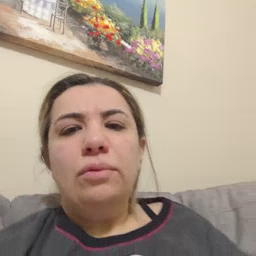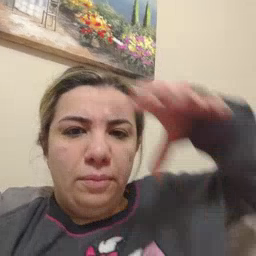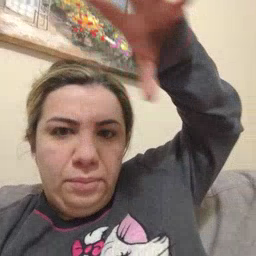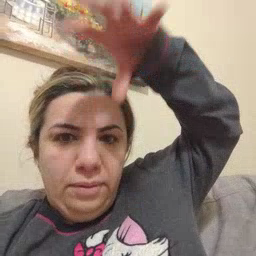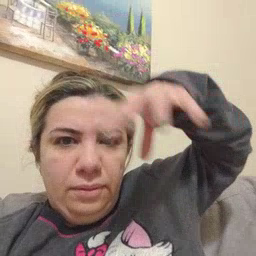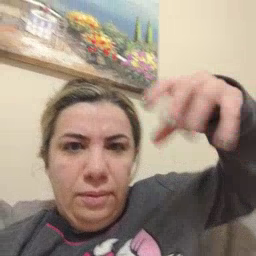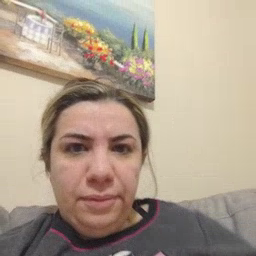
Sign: cloud